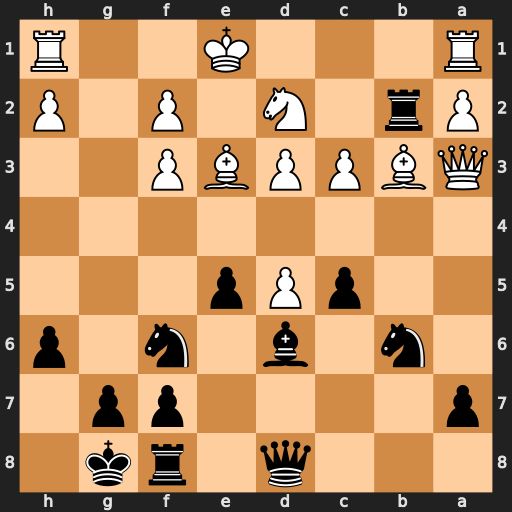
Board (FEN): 3q1rk1/p4pp1/1n1b1n1p/2pPp3/8/QBPPBP2/Pr1N1P1P/R3K2R
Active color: b
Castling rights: KQ
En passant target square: -
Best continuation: Rxd2 Kxd2 c4 Qa6 cxb3